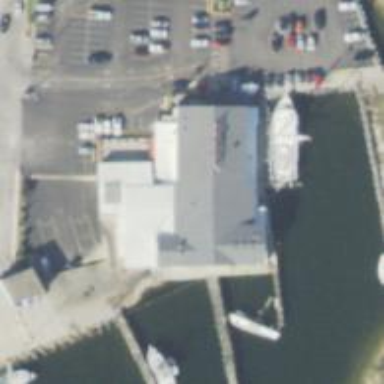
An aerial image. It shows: Building housing seafood shop.